Question: What version of Xcode should I use?
I tried installing 4.2 but got this cryptic error message

If i wasn't so annoyed I'd find this funny
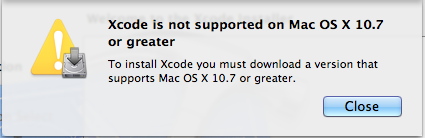
Answer: Is there any reason you're still on OS X 10.7.2? If you can, update your Mac to 10.7.4. As for Xcode, the current version is 4.3.2. You can download it from the Mac App Store.